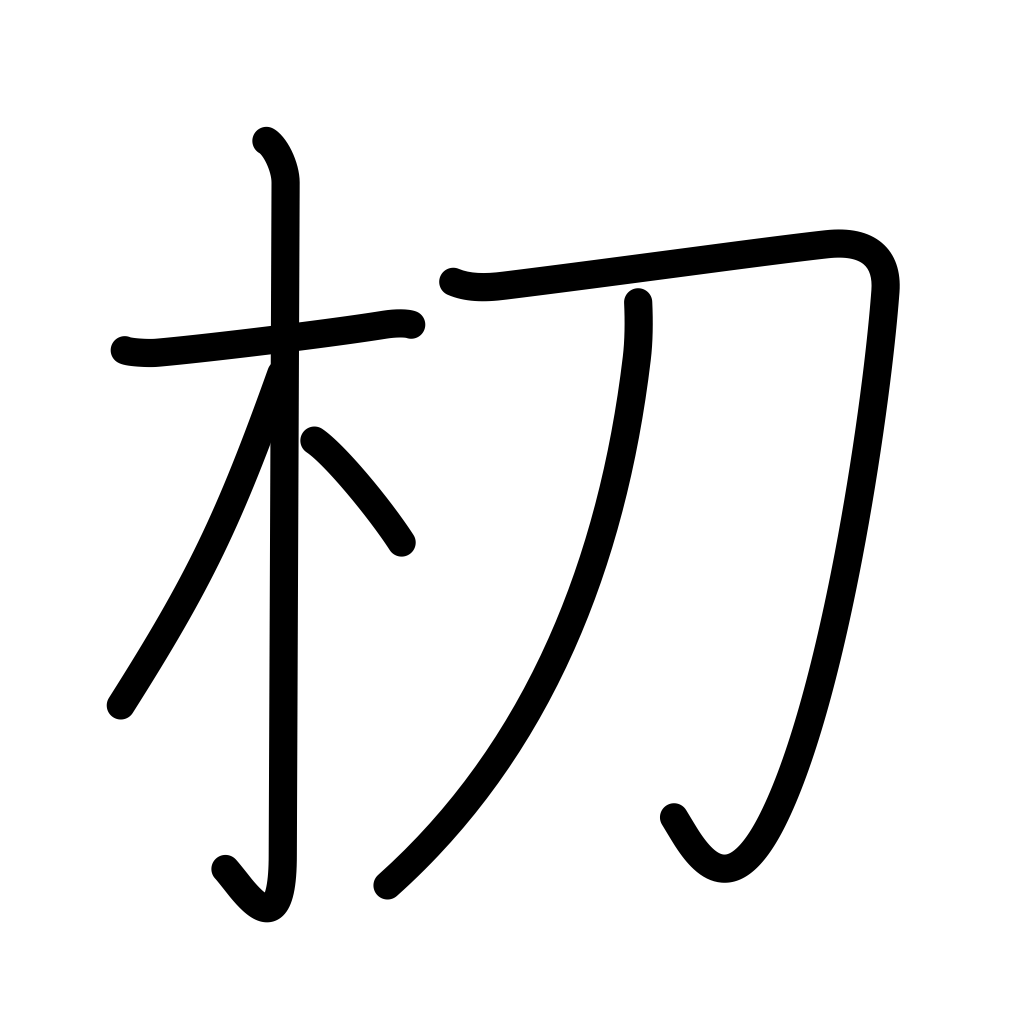
Meaning: type of tree